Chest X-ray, AP view. Patient: 29 years old, sex M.
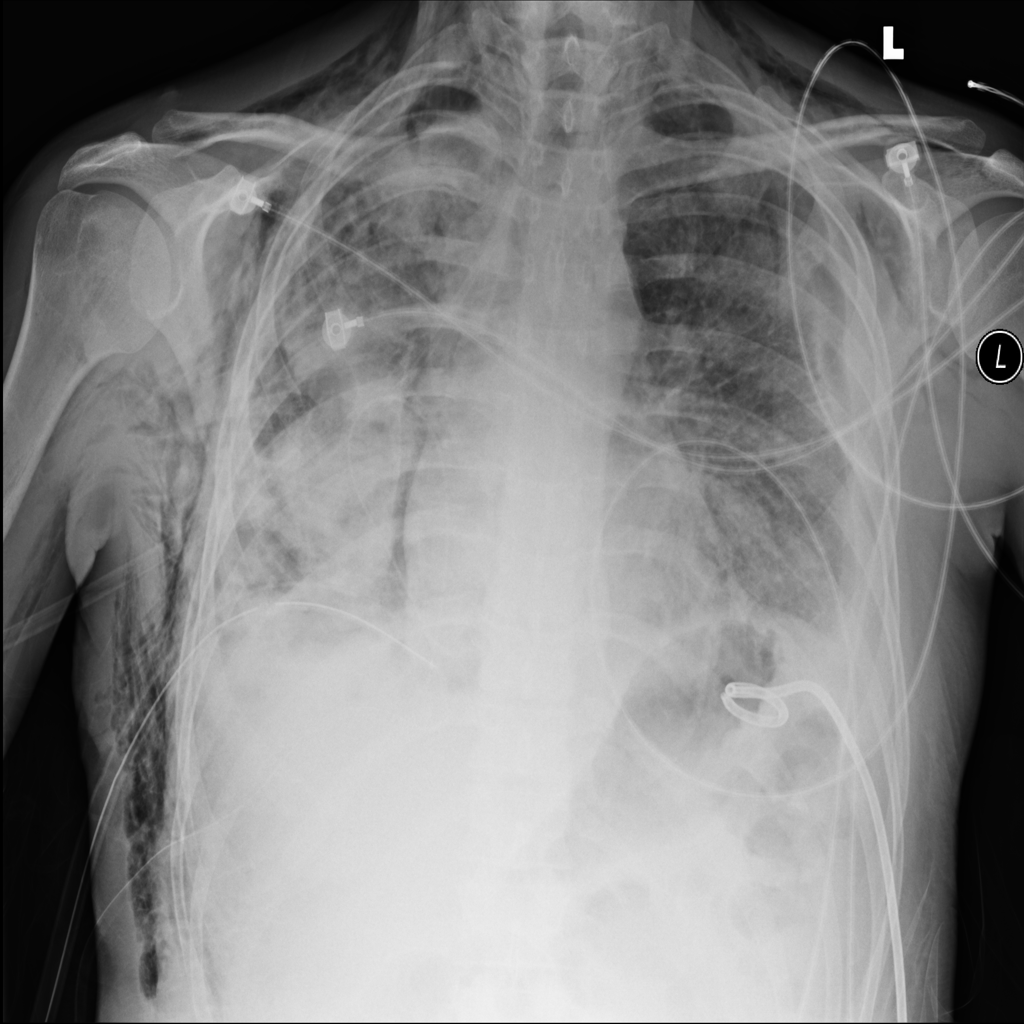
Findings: Consolidation, Emphysema, Pneumothorax